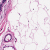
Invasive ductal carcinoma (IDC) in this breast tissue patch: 0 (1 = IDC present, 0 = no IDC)